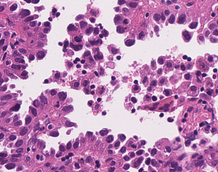
Tumor epithelial tissue: yes
Tumor-associated stroma tissue: no
Normal tissue: no